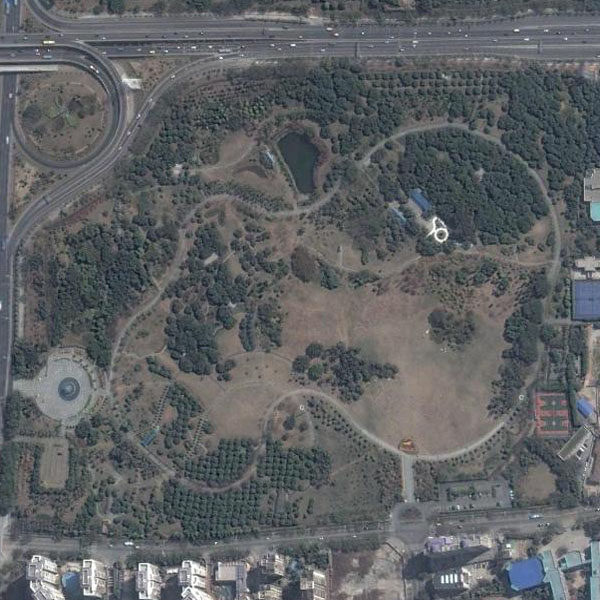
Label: Park